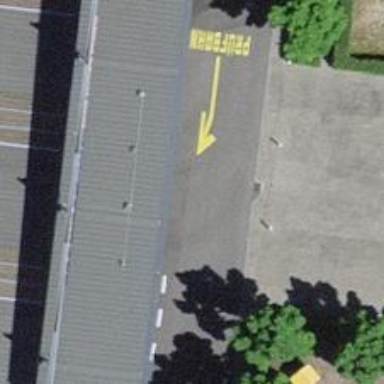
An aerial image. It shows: Car wash facility.